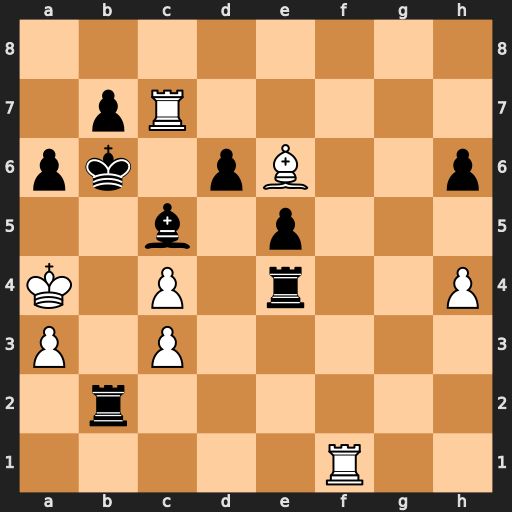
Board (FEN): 8/1pR5/pk1pB2p/2b1p3/K1P1r2P/P1P5/1r6/5R2
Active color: w
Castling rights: -
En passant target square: -
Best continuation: Rff7 Ka7 Bd5